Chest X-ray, AP view. Patient: 60 years old, sex F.
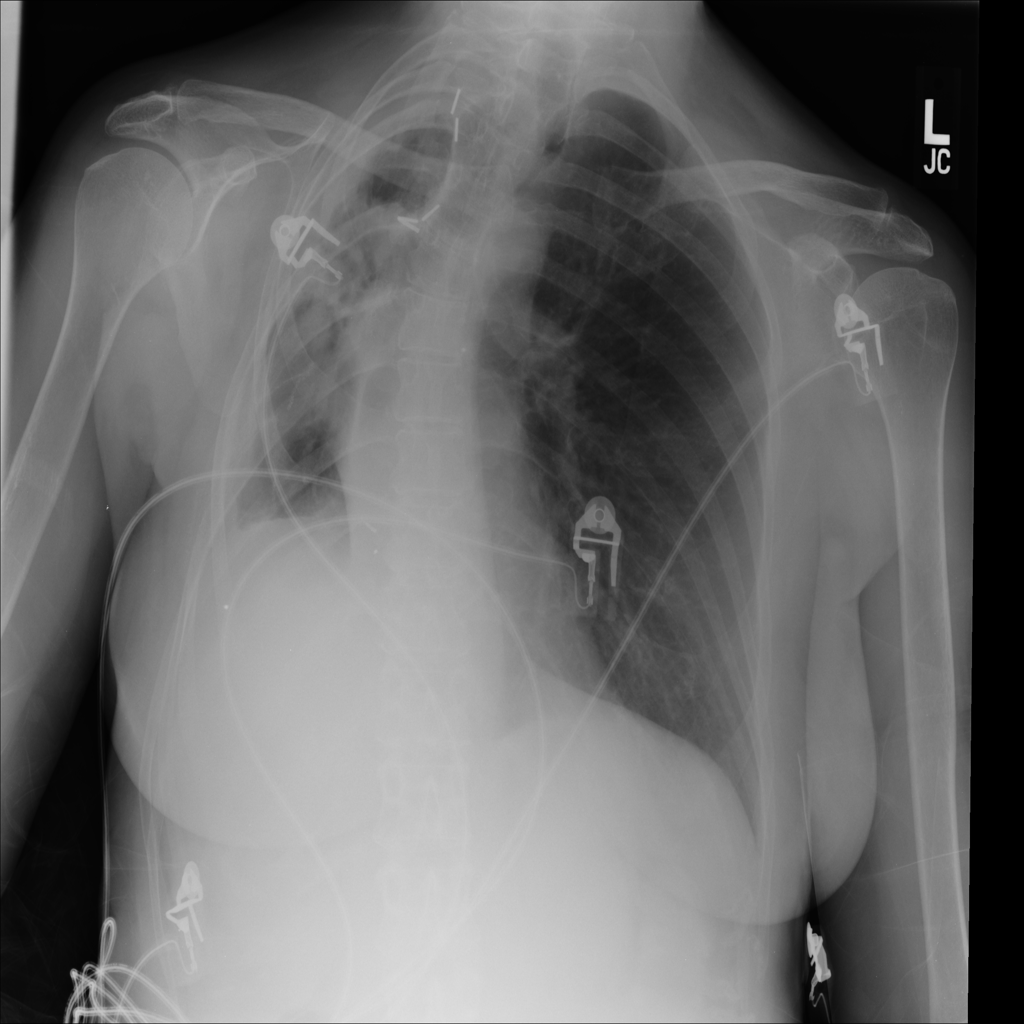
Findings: Mass